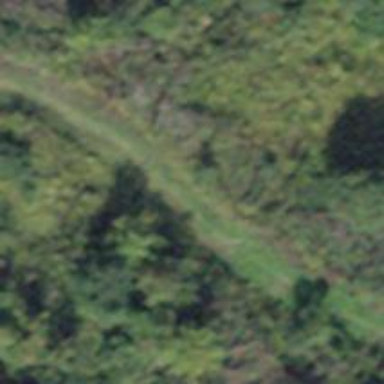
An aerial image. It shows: Path.